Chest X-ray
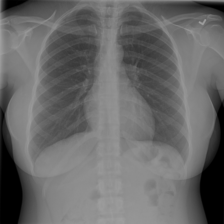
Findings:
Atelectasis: negative
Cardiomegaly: negative
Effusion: negative
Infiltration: positive
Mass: negative
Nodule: negative
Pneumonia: negative
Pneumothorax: negative
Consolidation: negative
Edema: negative
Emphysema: negative
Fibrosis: negative
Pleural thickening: negative
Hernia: negative